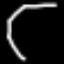
Label: octagon